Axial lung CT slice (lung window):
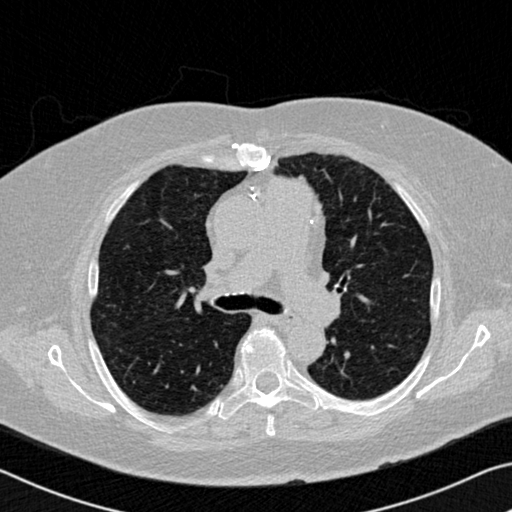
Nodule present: no